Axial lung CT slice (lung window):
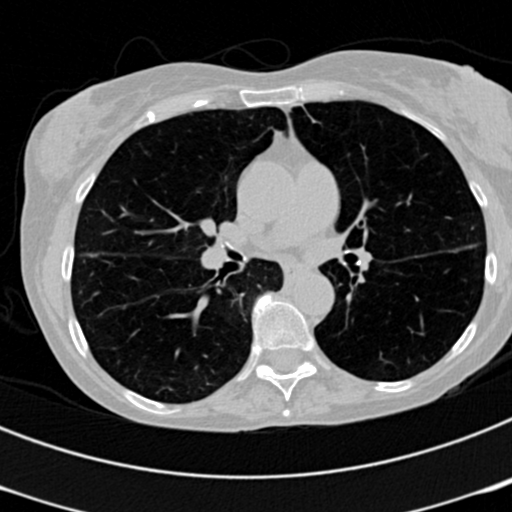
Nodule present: no